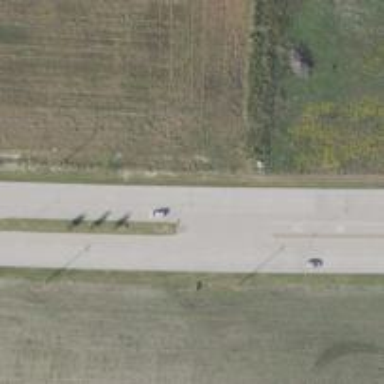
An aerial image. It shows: Secondary road.